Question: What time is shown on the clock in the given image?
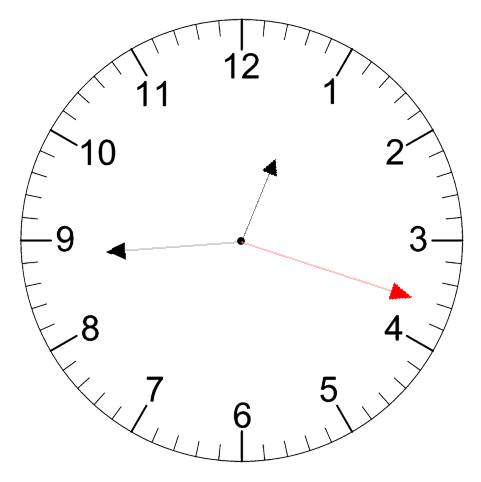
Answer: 12:44:18